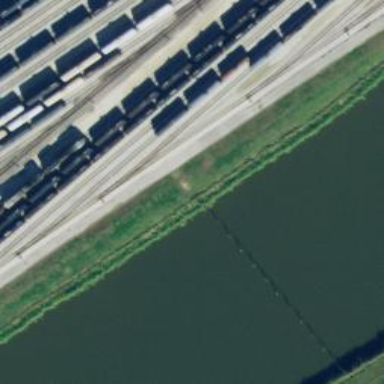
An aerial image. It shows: Railway yard in service.